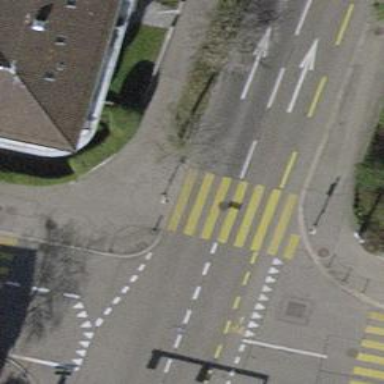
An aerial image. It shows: Crossing with zebra markings controlled by traffic signals.